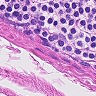
Metastatic tissue present: no